Question: I'd like to color blend (colorize by specified alpha value) the area of a canvas using pure <URL>.
I've created the following function and I'd like to know if there is a more efficient or easier way to do this:
'''
procedure ColorBlend(const ACanvas: HDC; const ARect: TRect;
const ABlendColor: TColor; const ABlendValue: Integer);
var
DC: HDC;
Brush: HBRUSH;
Bitmap: HBITMAP;
BlendFunction: TBlendFunction;
begin
DC := CreateCompatibleDC(ACanvas);
Bitmap := CreateCompatibleBitmap(ACanvas, ARect.Right - ARect.Left,
ARect.Bottom - ARect.Top);
Brush := CreateSolidBrush(ColorToRGB(ABlendColor));
try
SelectObject(DC, Bitmap);
Windows.FillRect(DC, Rect(0, 0, ARect.Right - ARect.Left,
ARect.Bottom - ARect.Top), Brush);
BlendFunction.BlendOp := AC_SRC_OVER;
BlendFunction.BlendFlags := 0;
BlendFunction.AlphaFormat := 0;
BlendFunction.SourceConstantAlpha := ABlendValue;
Windows.AlphaBlend(ACanvas, ARect.Left, ARect.Top,
ARect.Right - ARect.Left, ARect.Bottom - ARect.Top, DC, 0, 0,
ARect.Right - ARect.Left, ARect.Bottom - ARect.Top, BlendFunction);
finally
DeleteObject(Brush);
DeleteObject(Bitmap);
DeleteDC(DC);
end;
end;
'''
For the notion of what this function should do see the following (discriminating :-) images:

And the code that can render <URL> to the top left side of the form in the way shown above:
'''
uses
PNGImage;
procedure TForm1.Button1Click(Sender: TObject);
var
Image: TPNGImage;
begin
Image := TPNGImage.Create;
try
Image.LoadFromFile('d:G3Eg.png');
ColorBlend(Image.Canvas.Handle, Image.Canvas.ClipRect, $0000FF80, 175);
Canvas.Draw(0, 0, Image);
finally
Image.Free;
end;
end;
'''
Is there a more efficient way to do this using pure GDI or Delphi VCL ?
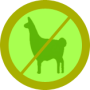
Answer: Have you tried the Canvas Drawing with AlphaBlend?
something like
'''
Canvas.Draw(Arect.Left, ARect.Top, ABitmap, AAlphaBlendValue);
'''
combined with a FillRect for the blend color
: And here's some code, as close as possible to your interface, but pure VCL.
Might not be as efficient, but much simpler (and somewhat portable).
As Remy said, to paint on a Form in a pseudo persistent way, you'd have to use OnPaint...
'''
procedure ColorBlend(const ACanvas: TCanvas; const ARect: TRect;
const ABlendColor: TColor; const ABlendValue: Integer);
var
bmp: TBitmap;
begin
bmp := TBitmap.Create;
try
bmp.Canvas.Brush.Color := ABlendColor;
bmp.Width := ARect.Right - ARect.Left;
bmp.Height := ARect.Bottom - ARect.Top;
bmp.Canvas.FillRect(Rect(0,0,bmp.Width, bmp.Height));
ACanvas.Draw(ARect.Left, ARect.Top, bmp, ABlendValue);
finally
bmp.Free;
end;
end;
procedure TForm1.Button1Click(Sender: TObject);
var
Image: TPNGImage;
begin
Image := TPNGImage.Create;
try
Image.LoadFromFile('d:G3Eg.png');
ColorBlend(Image.Canvas, Image.Canvas.ClipRect, $0000FF80, 175);
Canvas.Draw(0, 0, Image);
// then for fun do it to the Form itself
ColorBlend(Canvas, ClientRect, clYellow, 15);
finally
Image.Free;
end;
end;
'''